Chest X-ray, PA view. Patient: 23 years old, sex F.
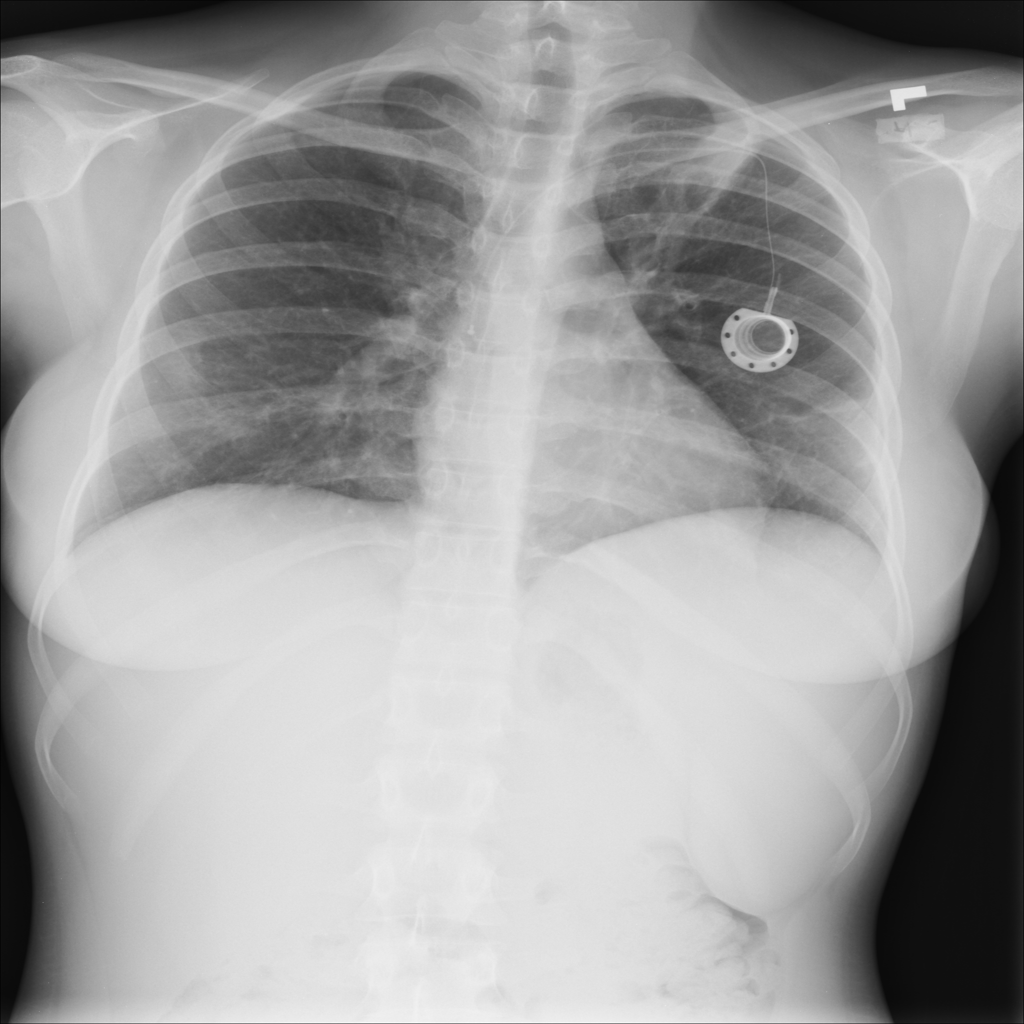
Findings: No Finding